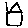
Label: house